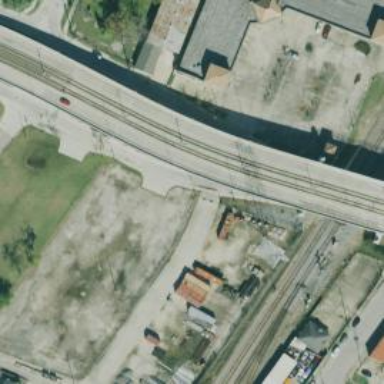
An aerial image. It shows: Bridge for light rail railway with electrified contact lines.